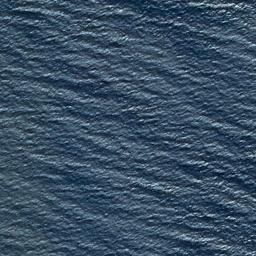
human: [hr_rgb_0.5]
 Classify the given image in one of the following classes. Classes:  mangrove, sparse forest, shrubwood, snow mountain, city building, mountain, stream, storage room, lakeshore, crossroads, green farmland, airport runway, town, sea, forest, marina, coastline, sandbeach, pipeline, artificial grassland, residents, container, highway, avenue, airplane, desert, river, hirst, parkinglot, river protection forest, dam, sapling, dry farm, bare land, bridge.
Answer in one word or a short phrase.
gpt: sea